Question: Count the number of objects in the diagram.
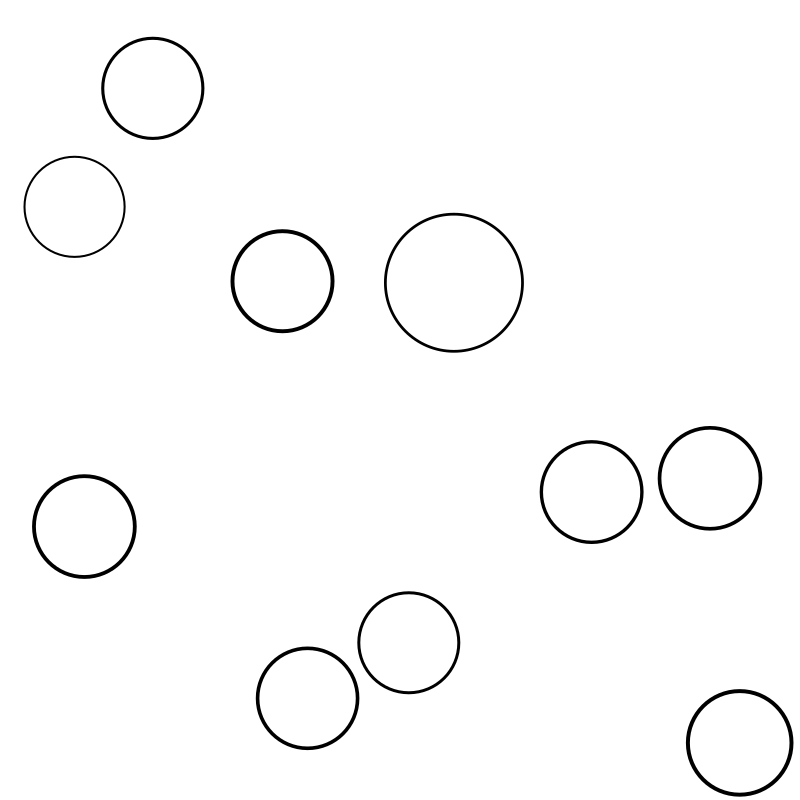
Answer: 10